Question: This appears in one of the steps of the New Project wizard in Qt Creator, when creating a new Symbian application.
It says

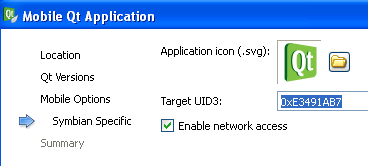
Answer: In short:
> A UID is a globally unique identifier consisting of a 32-bit number.
UIDs are used throughout the Symbian platform to enable various kinds
of file identification and association.Because UIDs are fundamental to the Symbian platform, it is important
that they are used correctly when developing programs. To ensure
uniqueness, it is essential that UIDs are properly allocated.
Uniqueness is guaranteed by allocating UIDs centrally from a database
managed by Symbian at <URL>.
And:
> During development, or for test code, temporary UIDs may be chosen
from the unprotected test range 0xExxxxxxx. These UIDs can be used
during development for unsigned applications but must not be used in
released software. Note that such applications may not be installable
via a SIS file. See the Symbian Signed website for more information.Care must still be taken to avoid clashes within development teams and
between multiple projects, including old projects which may still be
installed on an emulator or native platforms. UID clashes may stop a
program from loading correctly, typically leading to Not Found errors.
For a comprehensive description about UIDs see the relevant page in <URL>.